Field crop: maize
Growth stage: 2
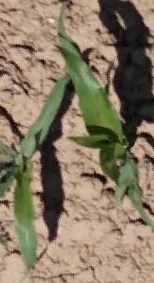
Species: maize